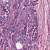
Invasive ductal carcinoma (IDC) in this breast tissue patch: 1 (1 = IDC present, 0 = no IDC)